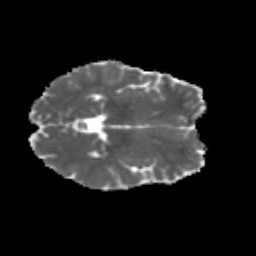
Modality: MD
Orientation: axial
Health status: ill
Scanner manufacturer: siemens
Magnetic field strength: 3 T
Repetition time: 13.7 s
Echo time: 0.098 s